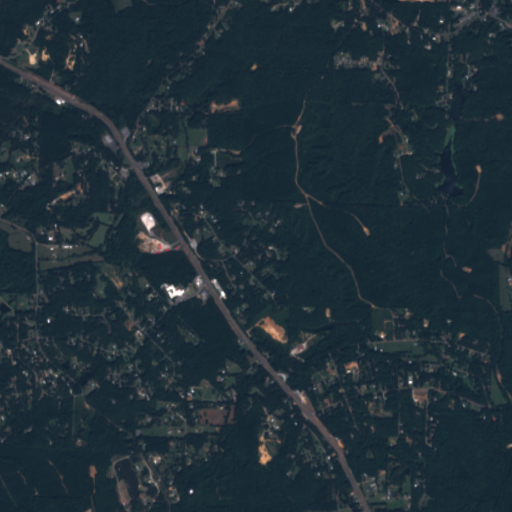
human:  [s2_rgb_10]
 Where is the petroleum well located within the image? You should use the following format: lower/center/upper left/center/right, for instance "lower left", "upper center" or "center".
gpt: The petroleum well is located in the upper right of the image.
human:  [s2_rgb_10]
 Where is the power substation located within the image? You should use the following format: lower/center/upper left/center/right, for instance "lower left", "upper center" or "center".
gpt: The power substation is located in the upper left of the image.
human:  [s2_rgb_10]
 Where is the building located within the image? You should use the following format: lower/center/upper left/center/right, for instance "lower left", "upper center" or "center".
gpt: The building is located in the upper right of the image.
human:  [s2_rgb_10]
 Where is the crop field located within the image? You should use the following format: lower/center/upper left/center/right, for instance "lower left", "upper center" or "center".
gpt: There is no crop field in the image.